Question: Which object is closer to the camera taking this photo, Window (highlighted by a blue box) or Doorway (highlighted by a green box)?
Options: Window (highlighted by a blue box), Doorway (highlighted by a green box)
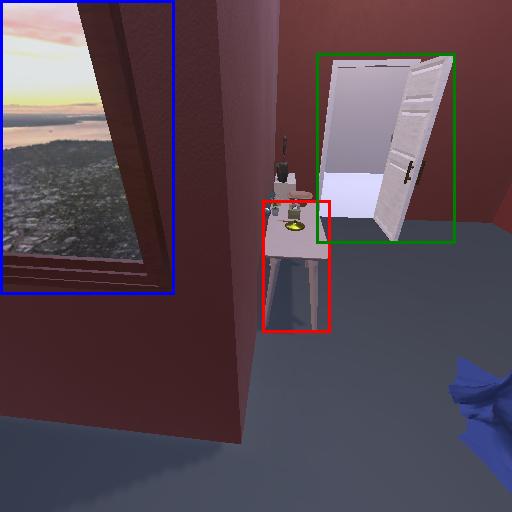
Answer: Window (highlighted by a blue box)